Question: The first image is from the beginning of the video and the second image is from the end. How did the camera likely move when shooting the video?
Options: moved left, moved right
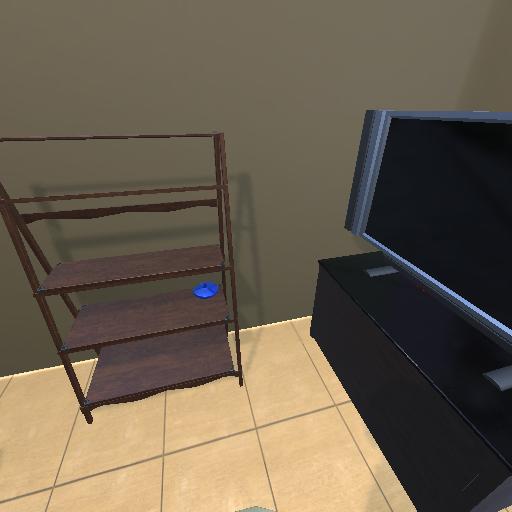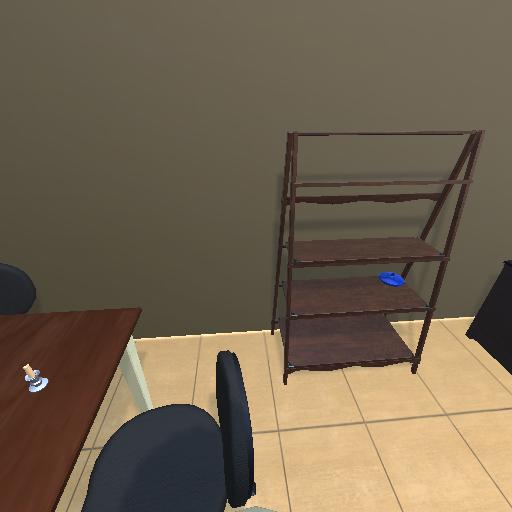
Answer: moved left